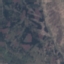
Land use / land cover: HerbaceousVegetation